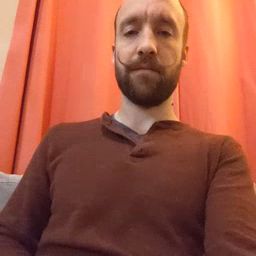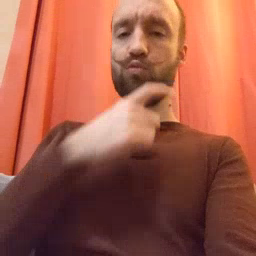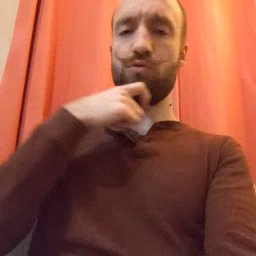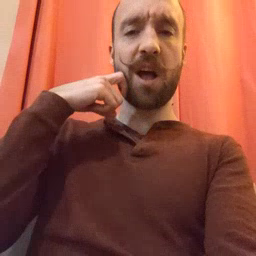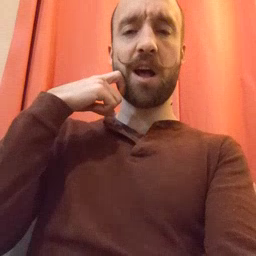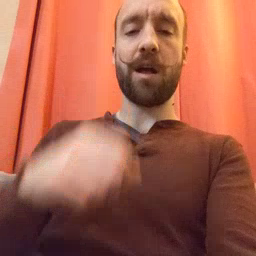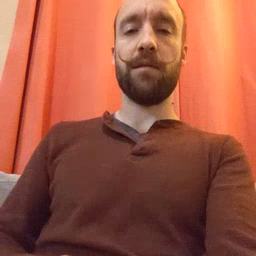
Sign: dry